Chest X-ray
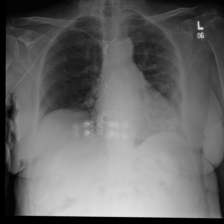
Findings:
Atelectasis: negative
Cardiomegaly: negative
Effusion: negative
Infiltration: negative
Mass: negative
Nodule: negative
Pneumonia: negative
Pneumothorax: negative
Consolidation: negative
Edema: negative
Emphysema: negative
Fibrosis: negative
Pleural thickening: negative
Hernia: negative